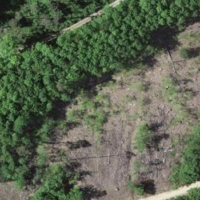
EUNIS habitat code: 41
Species observed at this site:
Melittis melissophyllum